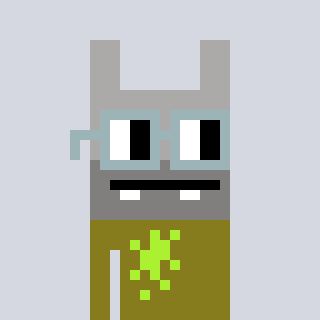
a pixel art character with square dark gray glasses, a rabbit-shaped head and a gunk-colored body on a cool background